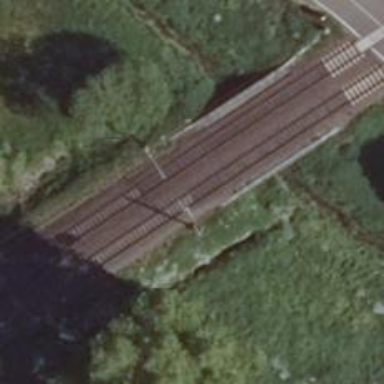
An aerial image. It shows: Railway track with contact lines for electrification.